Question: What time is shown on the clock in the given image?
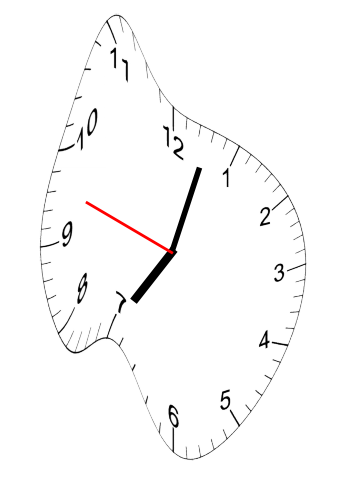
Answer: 07:02:48